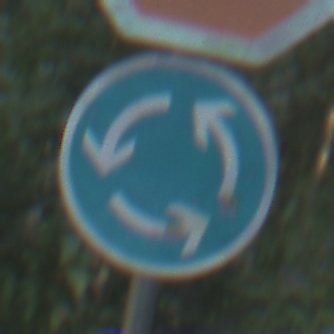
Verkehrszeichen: Kreisverkehr
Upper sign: Stop
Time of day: MorningAfternoon
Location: Outdoor (Nature)
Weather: Clear
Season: NotSpecified
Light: Natural